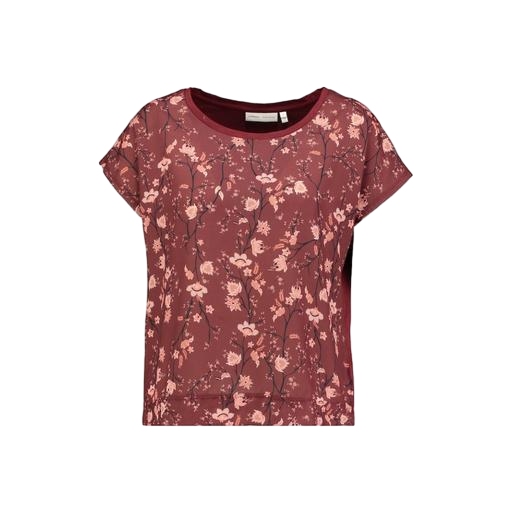
red printed t-shirt only macy, red floral-print cropped tee, multicolor floral-print t-shirt only macy, white background